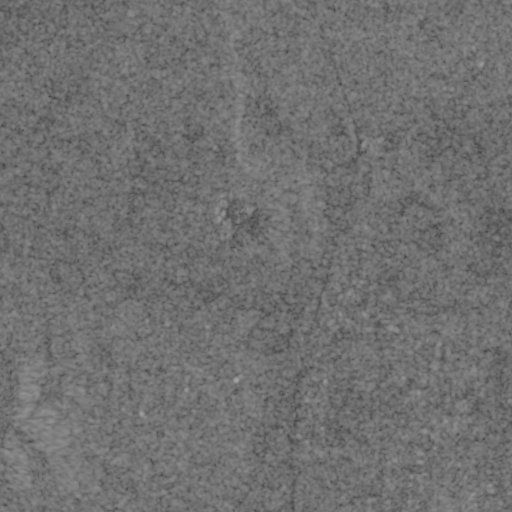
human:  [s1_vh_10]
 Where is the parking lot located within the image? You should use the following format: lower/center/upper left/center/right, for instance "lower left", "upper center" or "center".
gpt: The parking lot is located in the upper right of the image.
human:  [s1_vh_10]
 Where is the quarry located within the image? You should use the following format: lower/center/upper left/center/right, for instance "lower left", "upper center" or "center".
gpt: The quarry is located in the center of the image.
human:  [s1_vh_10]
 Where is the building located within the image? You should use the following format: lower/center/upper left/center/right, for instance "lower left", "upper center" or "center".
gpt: The building is located in the upper right of the image.
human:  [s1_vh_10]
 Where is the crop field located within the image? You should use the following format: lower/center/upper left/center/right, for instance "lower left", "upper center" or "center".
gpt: There is no crop field in the image.

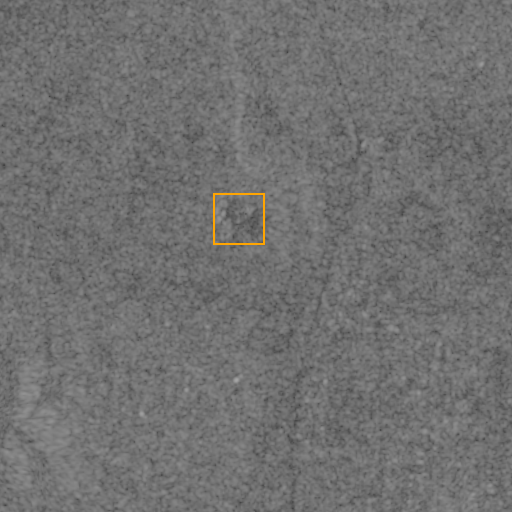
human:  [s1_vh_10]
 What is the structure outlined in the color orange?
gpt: The structure outlined in orange is a quarry.
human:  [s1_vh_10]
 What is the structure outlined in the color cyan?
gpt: There is no cyan outline.